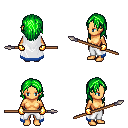
a pixel art fantasy rpg character, female body template, human, tanned skin, white trimmed cape, white pants, green long hairstyle, gold gloves, spear, four views (front, back, left, right), 2x2 character sprite sheet, small pixel art, hard edges, no anti-aliasing